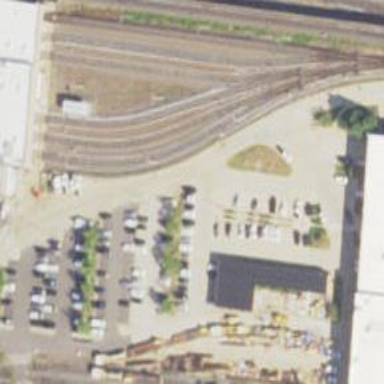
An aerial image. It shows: Electrified rail in service yard.